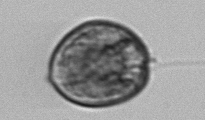
Label: Prorocentrum